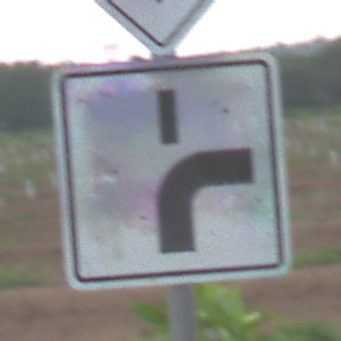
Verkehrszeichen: VerlaufVorfahrtsstrasse8
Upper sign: Vorfahrtsstrasse
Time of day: SunriseSunset
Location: Outdoor (Nature)
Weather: PartlyCloudy
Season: NotSpecified
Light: Natural